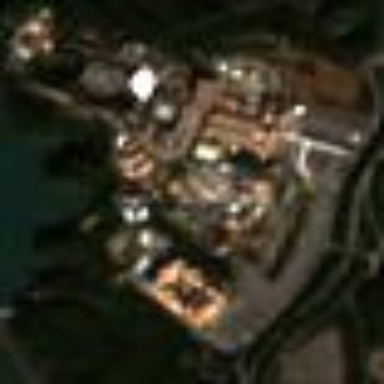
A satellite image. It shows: Theme park.